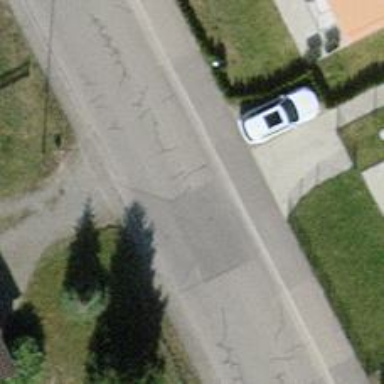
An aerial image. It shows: Footway made of paving stones.